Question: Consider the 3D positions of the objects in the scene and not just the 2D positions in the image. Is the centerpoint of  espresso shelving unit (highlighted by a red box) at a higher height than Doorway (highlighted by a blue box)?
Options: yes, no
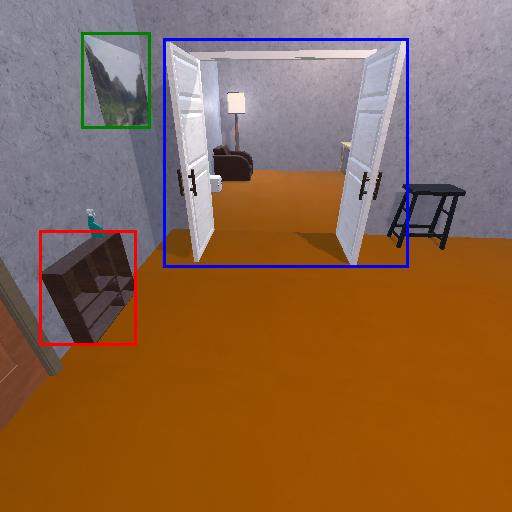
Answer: yes